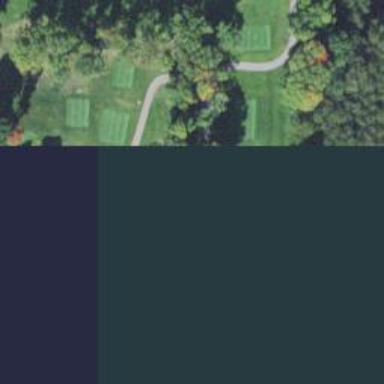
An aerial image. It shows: Path for both roads and golfers.